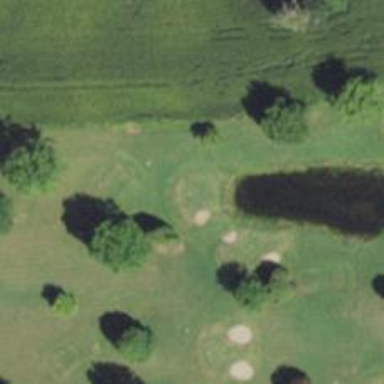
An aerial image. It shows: View of golf hole.